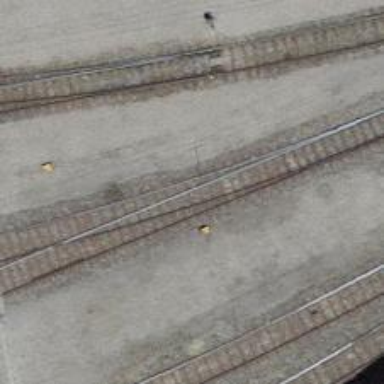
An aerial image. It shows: Rail yard with electrified contact lines for the trains.